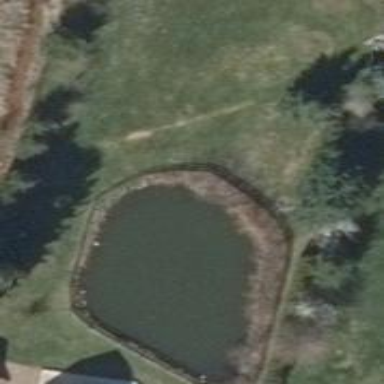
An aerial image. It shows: Serene pond surrounded by nature.